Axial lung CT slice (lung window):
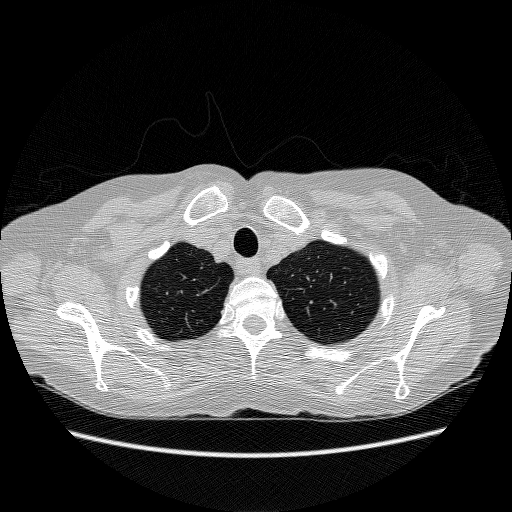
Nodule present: no